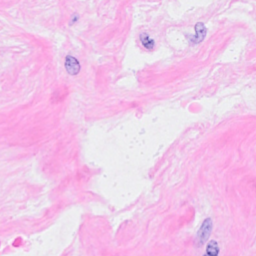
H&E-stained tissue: Breast